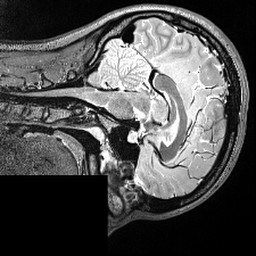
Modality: T2w
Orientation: sagittal
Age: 22
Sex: female